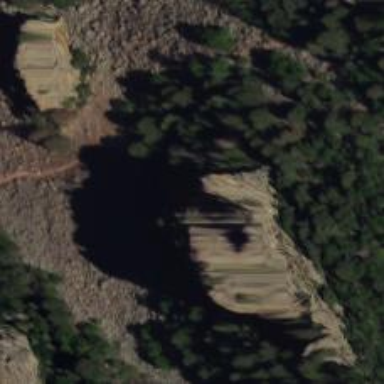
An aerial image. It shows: Cliff in nature.